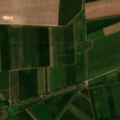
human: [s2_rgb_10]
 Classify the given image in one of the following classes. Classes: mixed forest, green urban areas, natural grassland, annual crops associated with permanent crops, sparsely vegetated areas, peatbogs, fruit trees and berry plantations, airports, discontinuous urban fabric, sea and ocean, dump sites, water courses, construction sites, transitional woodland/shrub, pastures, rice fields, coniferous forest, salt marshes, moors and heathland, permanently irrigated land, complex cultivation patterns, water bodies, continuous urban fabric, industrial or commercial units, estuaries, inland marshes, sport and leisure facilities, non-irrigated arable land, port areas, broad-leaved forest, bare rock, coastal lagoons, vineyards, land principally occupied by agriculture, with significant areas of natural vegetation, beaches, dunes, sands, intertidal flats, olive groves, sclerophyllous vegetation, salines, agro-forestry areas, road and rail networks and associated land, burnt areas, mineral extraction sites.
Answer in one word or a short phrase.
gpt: non-irrigated arable land